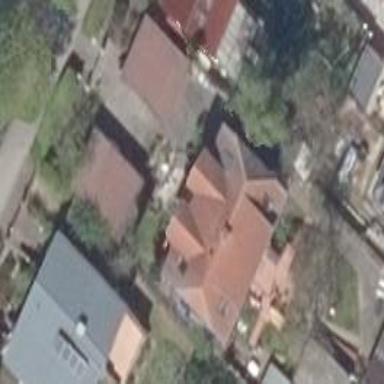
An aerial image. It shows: Detached building with gabled roof.